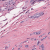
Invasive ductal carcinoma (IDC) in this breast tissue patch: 1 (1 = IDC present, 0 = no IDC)